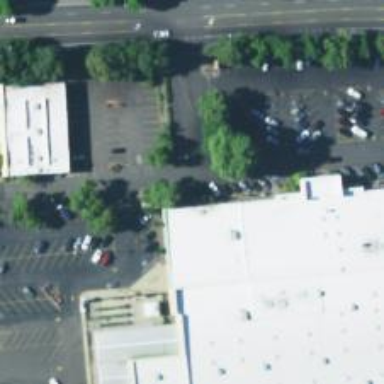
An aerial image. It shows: Parking space is available.